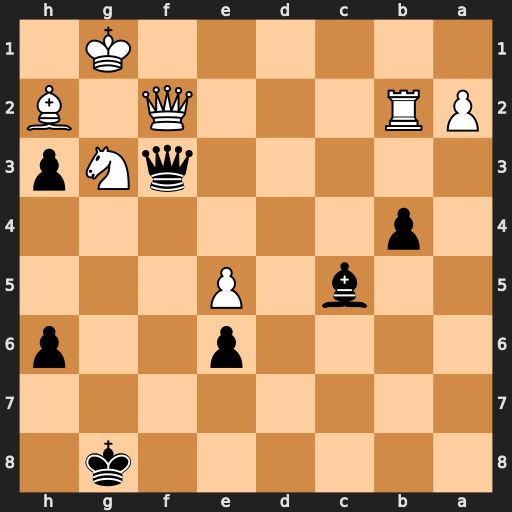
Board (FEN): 6k1/8/4p2p/2b1P3/1p6/5qNp/PR3Q1B/6K1
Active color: b
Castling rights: -
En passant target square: -
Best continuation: Qg2#